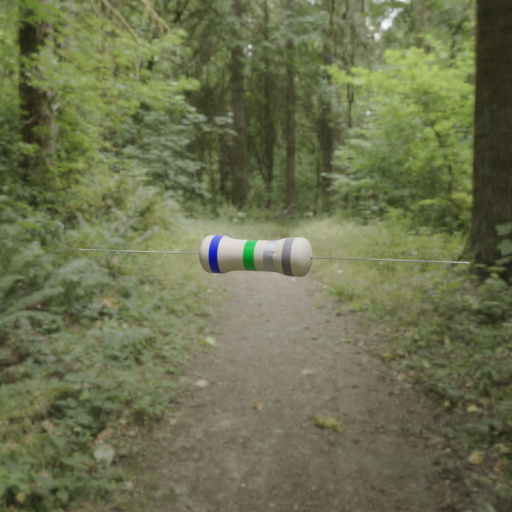
Resistor colour bands (in order): blue, green, silver, gray